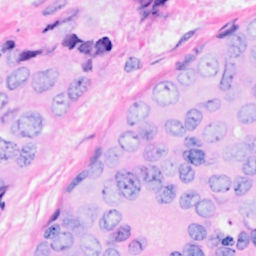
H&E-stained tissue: Breast